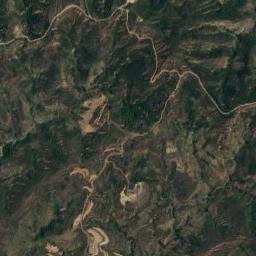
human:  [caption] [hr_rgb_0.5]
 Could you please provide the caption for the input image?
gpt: Numerous roads are in the mountains .

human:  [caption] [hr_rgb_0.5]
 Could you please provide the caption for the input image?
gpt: The mountain is full of black soil .

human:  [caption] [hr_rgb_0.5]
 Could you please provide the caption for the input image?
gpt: The folded mountain is covered with some vegetation and some roads go through the mountain .

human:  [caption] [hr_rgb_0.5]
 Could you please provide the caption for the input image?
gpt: There is a winding and clear river between the mountains .

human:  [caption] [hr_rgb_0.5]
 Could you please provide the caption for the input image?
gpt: There are some ridges and a river on the brown mountain .